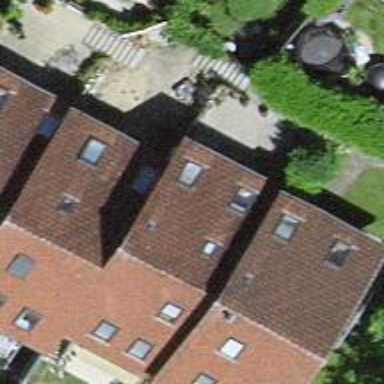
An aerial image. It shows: Gabled house with the roof oriented across.